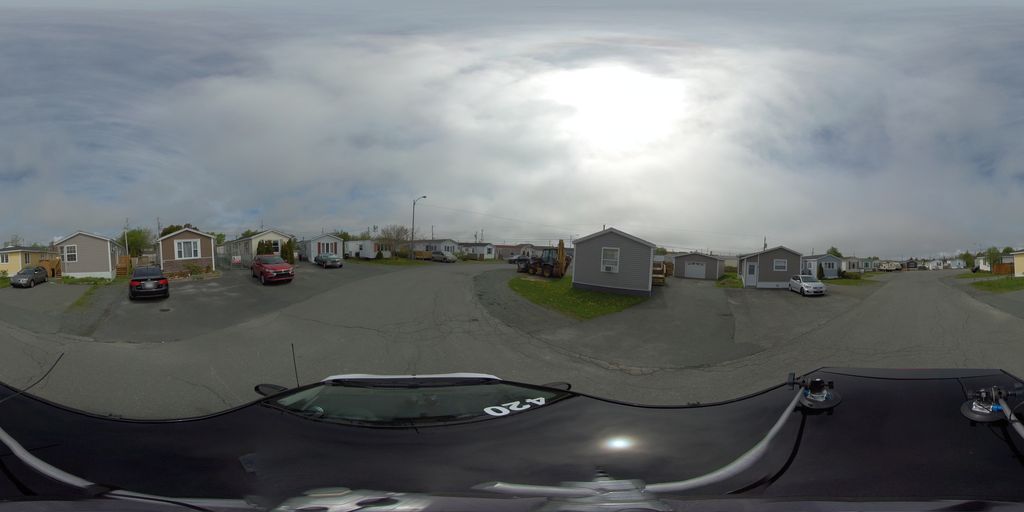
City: st_johns